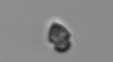
Label: Heterocapsa_rotundata